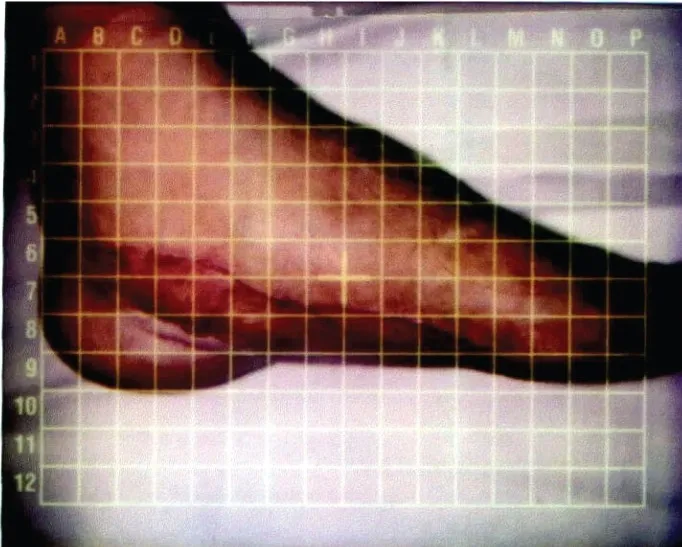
Plantar arch of left foot after remolding with garment and arch support.
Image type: pathology (fish)